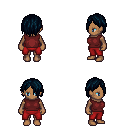
a pixel art fantasy rpg character, female body template, human, dark skin, maroon sleeveless shirt, red pants, raven bangs hairstyle, four views (front, back, left, right), 2x2 character sprite sheet, small pixel art, hard edges, no anti-aliasing